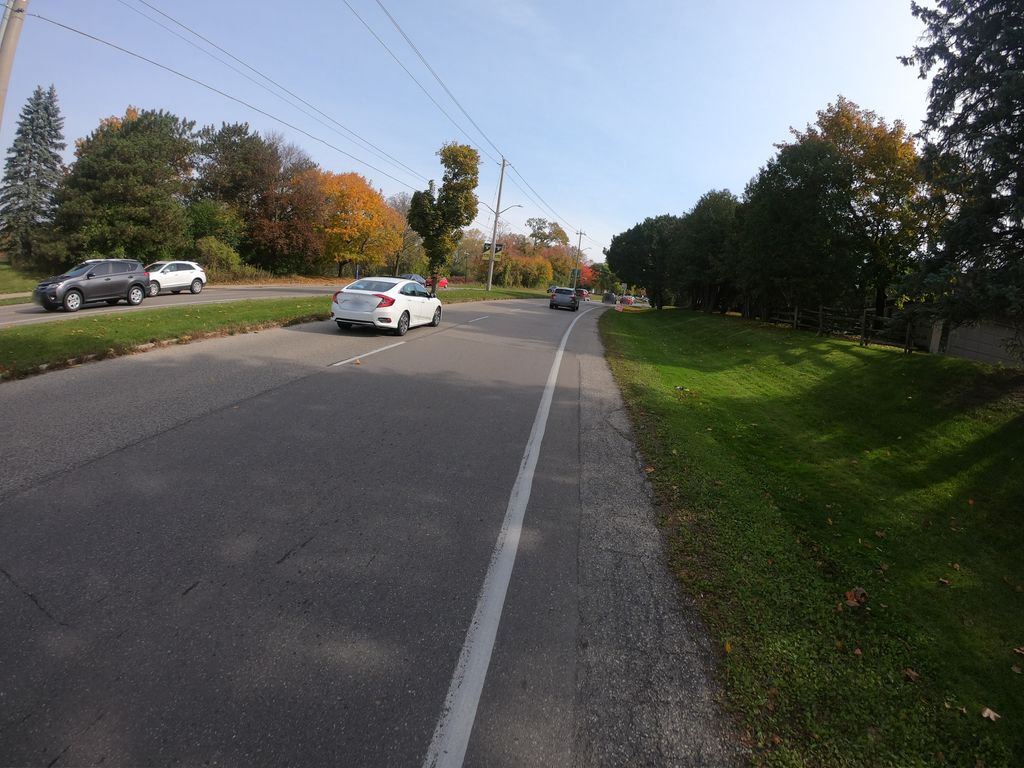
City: kitchener-waterloo